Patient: sex M, age 60
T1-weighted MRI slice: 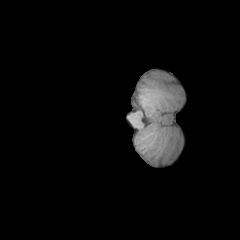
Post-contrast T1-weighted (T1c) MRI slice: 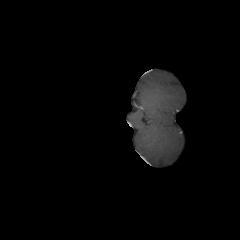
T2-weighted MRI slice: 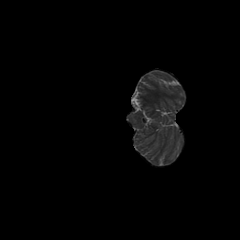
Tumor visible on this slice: no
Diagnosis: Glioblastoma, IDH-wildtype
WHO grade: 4